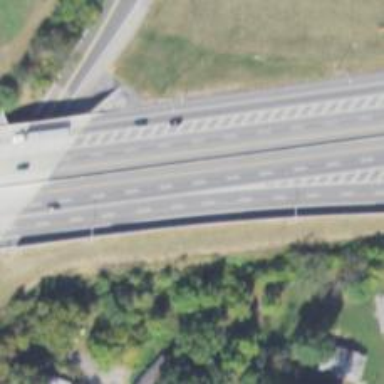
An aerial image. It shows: Motorway junction.